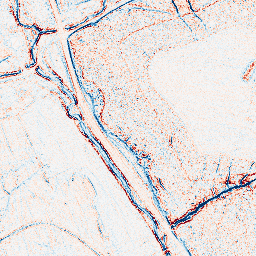
Category: edge_preserving
Decomposition family: bilateral
Decomposition parameters: d: 5
sigma_color: 75
sigma_space: 75
Upsampling method: quintic
Upsampling parameters: scale: 8
Upsampling scale: 8